Question: Why IntelliSense dosen't give me option to select properties of the Glasses collection(i.e itemToDelete) after implimenting the LINQ.
Here is my C# LINQ:
'''
public static void DeletePicturesFromHrdDisc(List<Glasses> Temp, int GlassID)
{
var itemToDelete = (from item in Temp
where item.GlassesID==GlassID
select item);
itemToDelete.(dosen't give me the optipn to select Properties of the Glasses class)
}
'''
here is my Glasses class:
'''
public class Glasses
{
public string Brand { get; set; }
public string SmalPicture { get; set; }
public string BigPicture { get; set; }
public string color { get; set; }
public string FrameType { get; set; }
public int GlassesID { get; set; }
public string NameGlasses { get; set; }
public string Collection { get; set; }
}
'''
But I can see Glasses properties if i use .First() or .FirstorDefault() extensions as follows:

Any idea why can't I access the properties in the first version and why i see them in IntelliSense only if i use .First() or .FirstorDefault() extensions on my LINQ.
Thank you in advance!
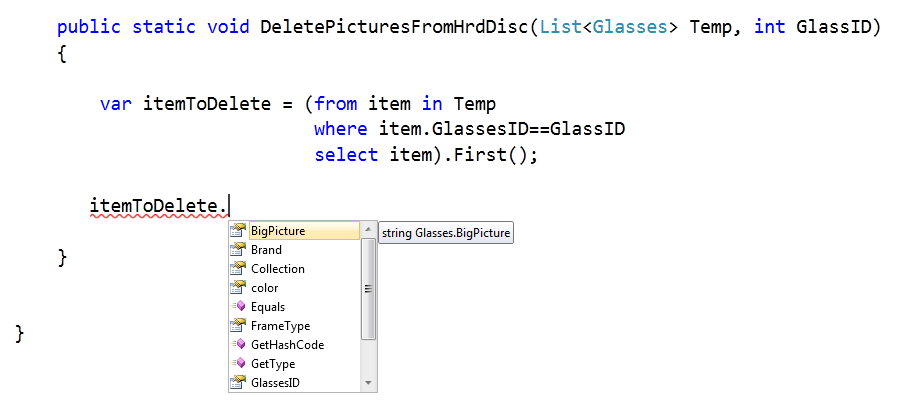
Answer: When you apply Where/Select to Temp, you're not just getting a single result (there could be more than one result matching 'where item.GlassesID==GlassID', the compiler cannot be sure) so it does not return a single object instance of Glasses but an <URL>. Simplified, think that you get a List<Glasses> back and you need to extract the actual object from the List before using its properties.
If you definitely know there's at most only one result returned, you can use <URL> which returns the Glasses instance in the IEnumerable and throws an error if there isn't one. Both throw an exception if there is more than one result.
Using <URL> would mean that if you accidentally get more than one result, you'll in this case get the first one, a random one. Perhaps not a good thing for an "itemToDelete", you'd probably want to know if your assumption is wrong.